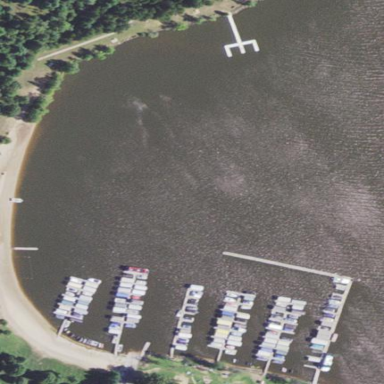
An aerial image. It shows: Marina on leisure land.